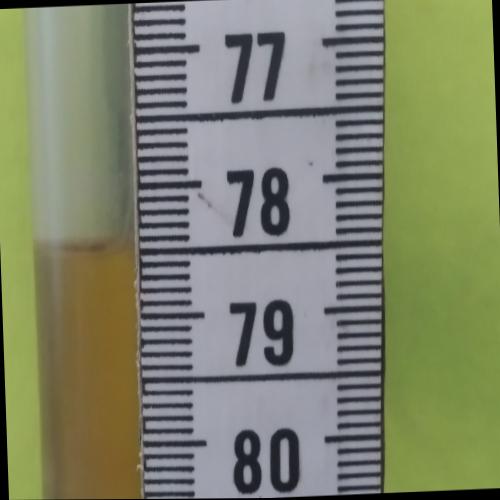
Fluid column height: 78.5 cm